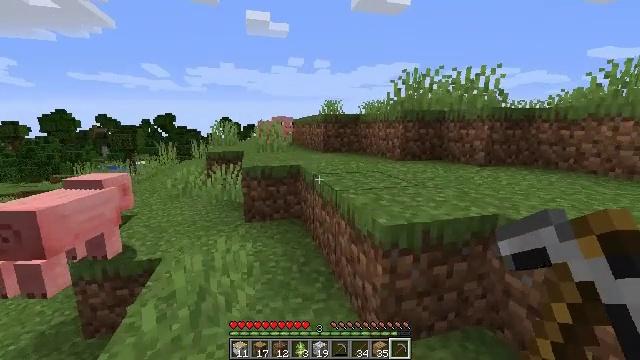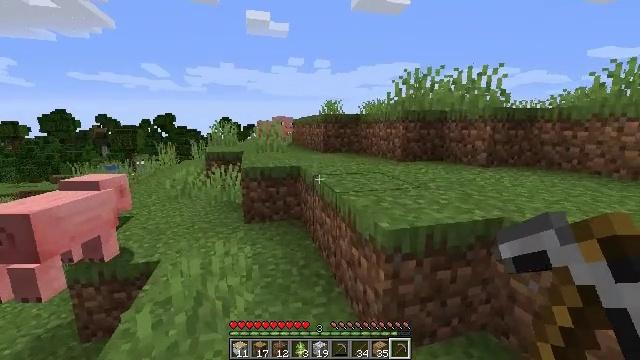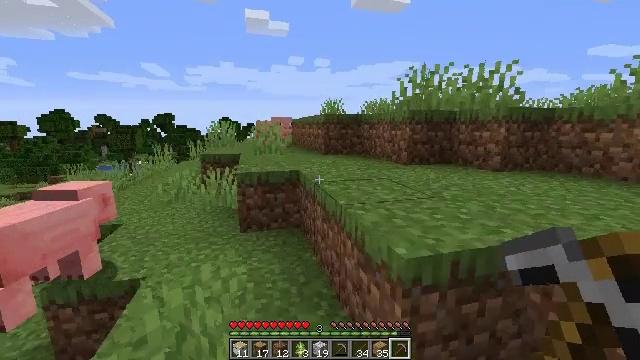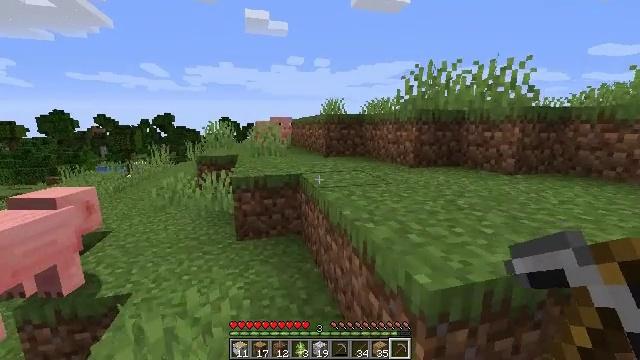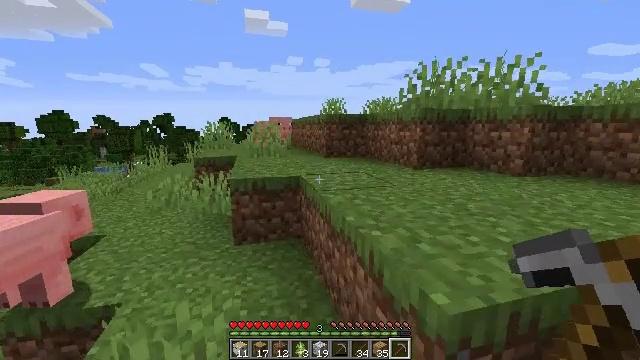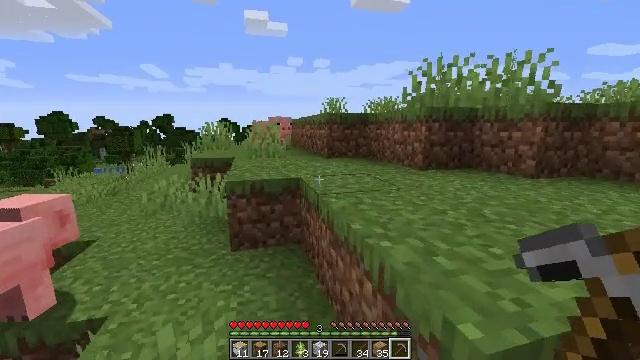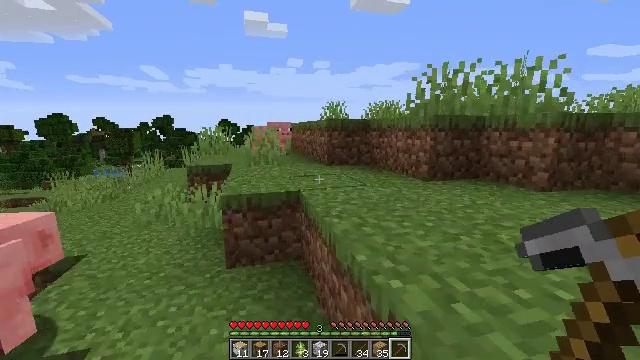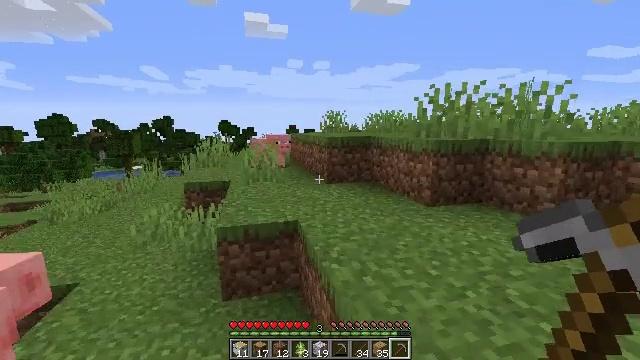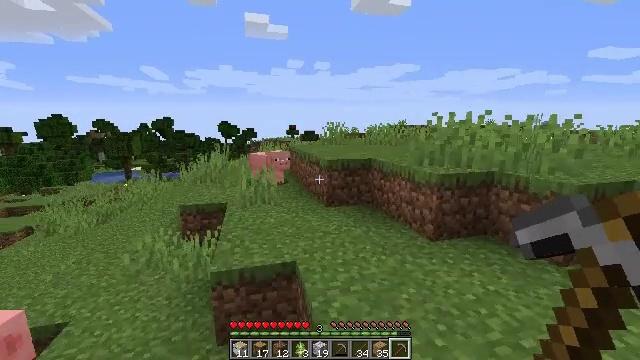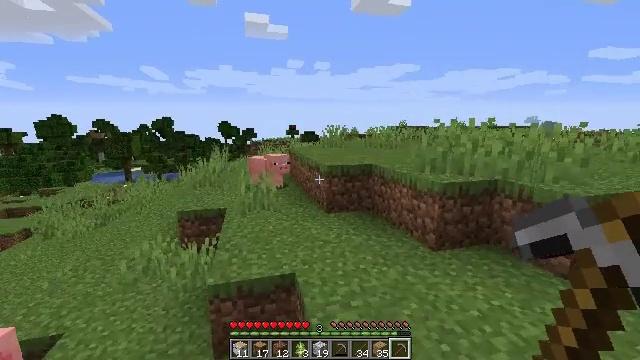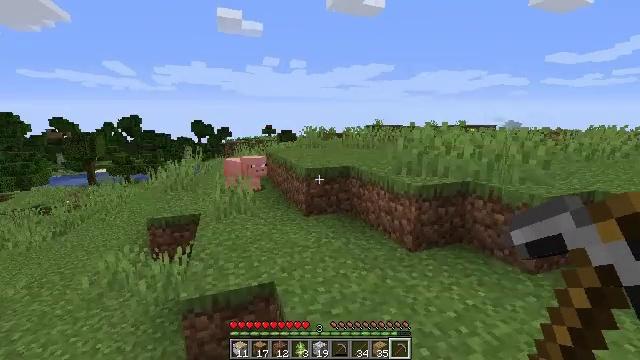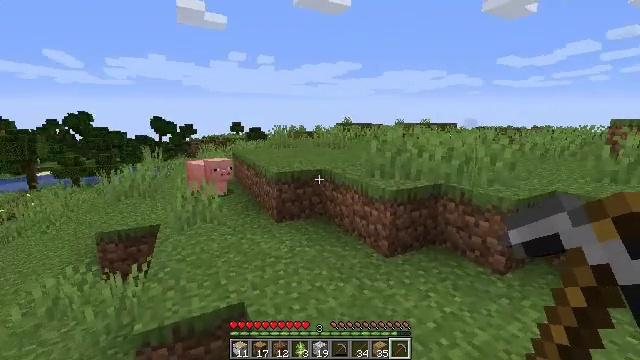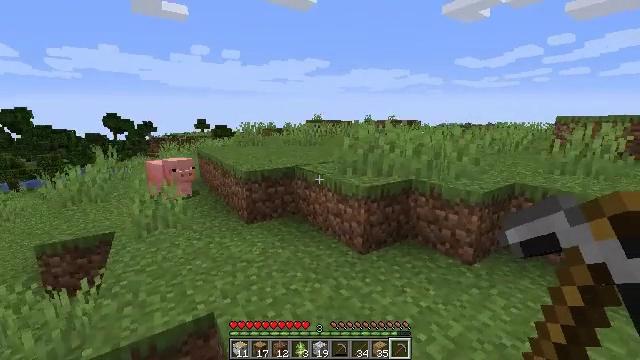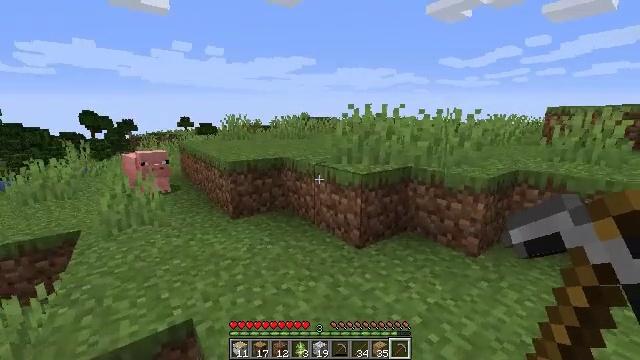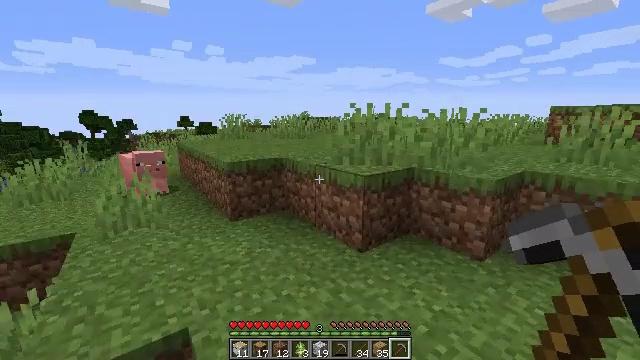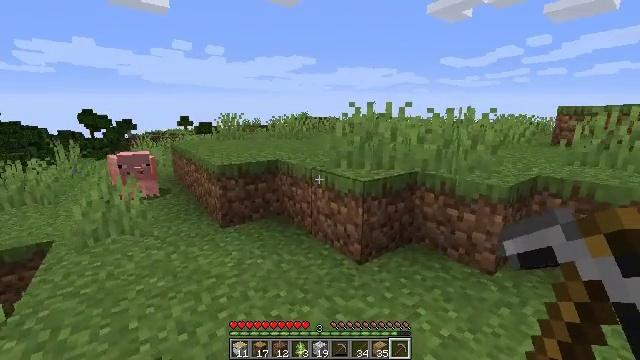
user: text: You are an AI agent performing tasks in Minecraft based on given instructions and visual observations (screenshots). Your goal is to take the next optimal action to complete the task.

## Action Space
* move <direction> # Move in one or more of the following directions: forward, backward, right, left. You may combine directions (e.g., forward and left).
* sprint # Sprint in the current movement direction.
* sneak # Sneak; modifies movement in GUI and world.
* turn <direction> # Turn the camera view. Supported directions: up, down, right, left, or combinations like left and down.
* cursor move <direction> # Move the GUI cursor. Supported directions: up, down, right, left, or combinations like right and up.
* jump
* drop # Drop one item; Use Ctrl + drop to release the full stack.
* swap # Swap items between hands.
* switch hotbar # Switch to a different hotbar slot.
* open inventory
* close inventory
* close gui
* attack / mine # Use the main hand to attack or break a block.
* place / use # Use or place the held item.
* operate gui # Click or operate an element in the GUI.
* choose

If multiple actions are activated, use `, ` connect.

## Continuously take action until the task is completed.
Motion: motion action
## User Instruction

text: Break the azure bluet to pick it up.
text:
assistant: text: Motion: move forward
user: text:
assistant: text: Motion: move forward
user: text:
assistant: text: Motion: move forward
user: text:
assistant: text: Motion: move forward
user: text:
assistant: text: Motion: move forward
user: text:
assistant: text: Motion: move forward, jump
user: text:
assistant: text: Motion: move forward, jump
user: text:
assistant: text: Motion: move forward, jump
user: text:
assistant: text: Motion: move forward, jump
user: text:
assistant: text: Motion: move forward, turn right, jump
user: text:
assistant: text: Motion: move forward, turn right, jump
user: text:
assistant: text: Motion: move forward, turn right
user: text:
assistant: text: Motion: move forward, turn right
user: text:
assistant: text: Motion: move forward and move right
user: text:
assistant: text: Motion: move forward and move right
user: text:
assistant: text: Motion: move forward and move right
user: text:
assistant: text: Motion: move forward and move right
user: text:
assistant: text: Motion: move forward and move right
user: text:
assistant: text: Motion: move forward and move right
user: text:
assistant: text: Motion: move forward
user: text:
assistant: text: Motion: move forward
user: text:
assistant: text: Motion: move forward
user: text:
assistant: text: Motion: move forward
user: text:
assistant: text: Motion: move forward
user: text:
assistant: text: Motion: move forward
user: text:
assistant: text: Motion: move forward
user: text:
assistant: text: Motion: move forward, jump
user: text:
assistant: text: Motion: move forward, jump
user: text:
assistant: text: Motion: move forward, jump
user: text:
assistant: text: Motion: move forward, jump